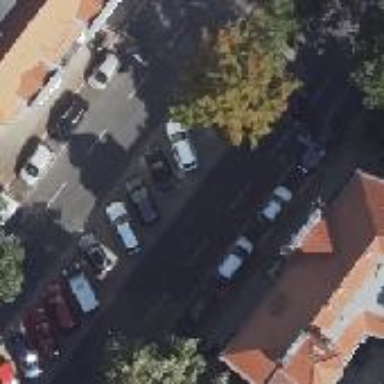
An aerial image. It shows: Street-side parking area with diagonal orientation.